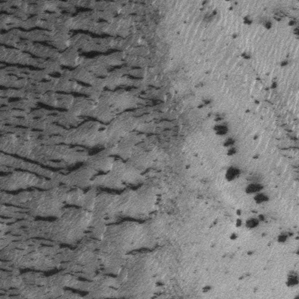
Label: frost